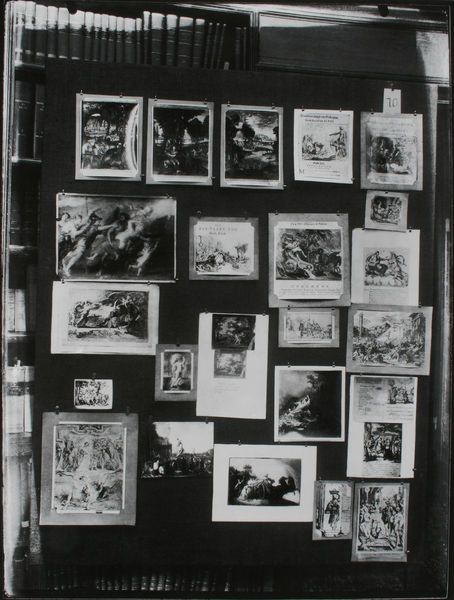
Titel: Der Bilderatlas Mnemosyne - Tafel 70
Künstler: Aby Warburg
Standort: London
Institution: Warburg Institute ©
Schlagwörter: blätter, dunkel, mann, schatten, weiß, fenster, grau, hell, holz, licht, schaufenster, schwarz, zimmer, tier, alt, regal, wand, alte, mensch, rahmen, bild, pferd, schrift, bilder, bücher, fotos, studie, graphik, rand, figuren, schlacht, tafel, collage, foto, fotografie, photographie, hängen, buch, religion, druck, schwarz weiss, viele, schawrz, plakat, reihe, leinwand, kunst, kopie, photo, ausstellung, bücherregal, buchrücken, religiös, bibliothek, regale, sammlung, szenen, format, aufnahme, abbildung, motive, vergleich, übersicht, regel, kalender, einzeln, atlas, illustrationen, aufnahmen, fotografien, stellwand, photos, warhol, schautafel, warburg, photographien, aby warburg, aby, mnemosyne, reproduktionen, bildatlas, abby, diverses, heften, n, ie, fotowand, mnemosyne bildatlas, vergleichen, gepinnt, konvolut, klipp, aby waburg, mnemmosyne, tacker, display